Question: I'm examining the process of submitting an app to the App Store and I'm having some kind of trouble here. I've been following <URL>.
I've created a Distribution Provisioning Profile, which I downloaded and added to Window - Organizer - Devices dragged in 'Provisioning Profiles' under the Library heading in the sidebar. What I see there is this:

I've tried revoking all my certificates and adding them once again to my Keychain Access, but it didn't help. Even after refreshing the provisioning profiles in Xcode.
Also, I've read that this happens often if I change the machine I'm working on, but this is not my case. I've developed the app on the same Mac, I'm on right now.
I'm willing to provide more information to help reach to a solution to this problem if needed. Thanks for your help in advance.
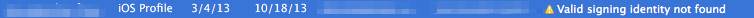
Answer: Things to check:
1. Make sure in Keychain Access that the certificate you are needing to use has the private key stored with it.
2. Make sure the bundle identifier matches EXACTLY with what you have for the AppID (unless you are using the Wildcard identifier)
3. Make sure the provisioning profile you selected uses the certificate created.
4. Make sure that you download that provisioning profile and are using that to sign the distribution settings of the target.
If all this is done, it should work fine.
Also, I gave a talk about certificates and provisioning for iOS. <URL> to the keynote PDF which explains the process of how I do things.